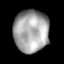
Tissue: lung
Cell type: Epithelial cells
Senescence score: 0.1969
Nuclear area (px): 1448
Mean DAPI intensity: 164.399